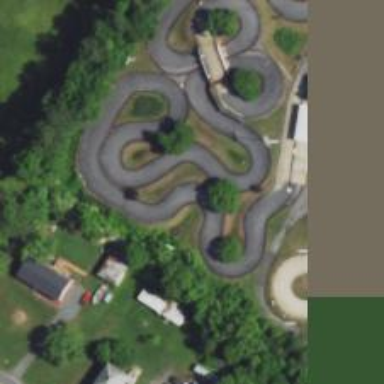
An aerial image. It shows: Karting raceway road for racing enthusiasts.